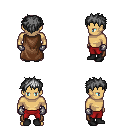
a pixel art fantasy rpg character, male body template, human, tanned skin, brown cape, red pants, gray bedhead hairstyle, metal gloves, black shoes, four views (front, back, left, right), 2x2 character sprite sheet, small pixel art, hard edges, no anti-aliasing